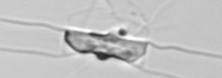
Label: Chaetoceros_didymus